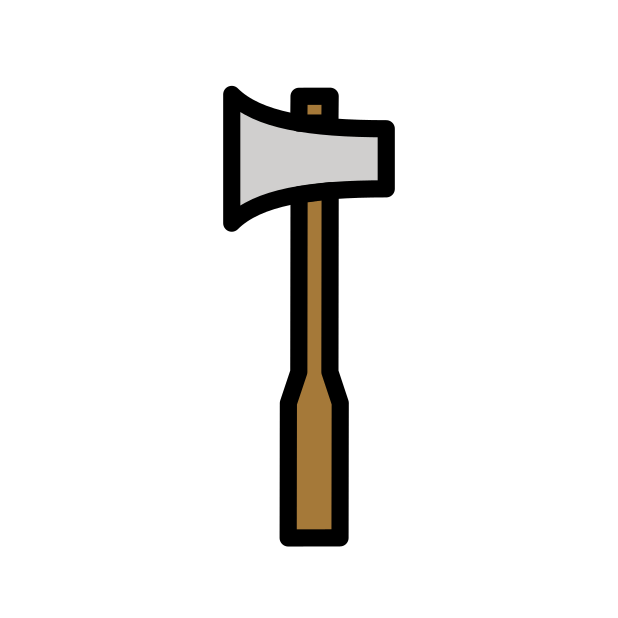
axe